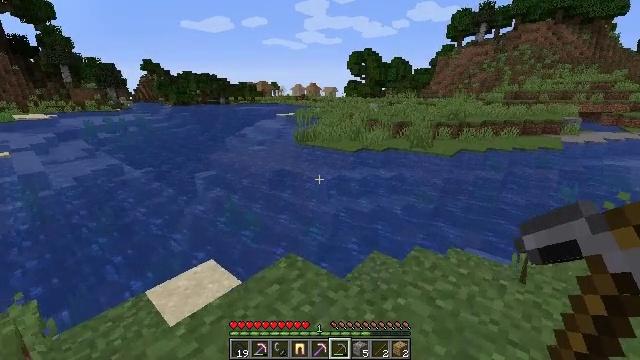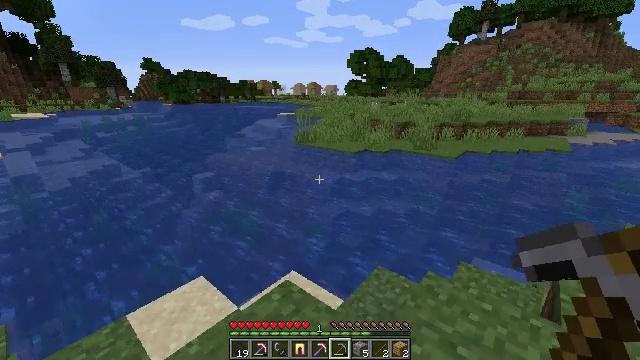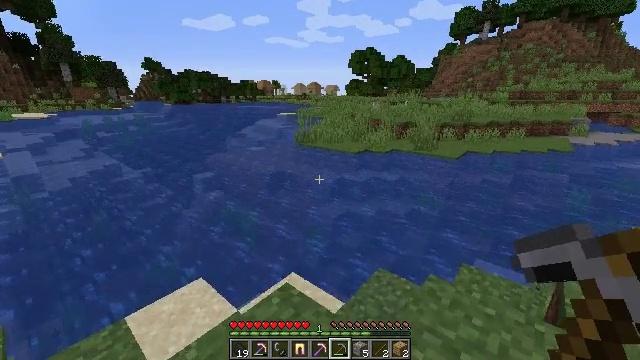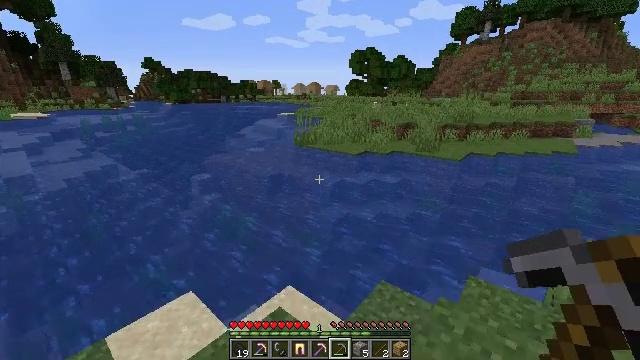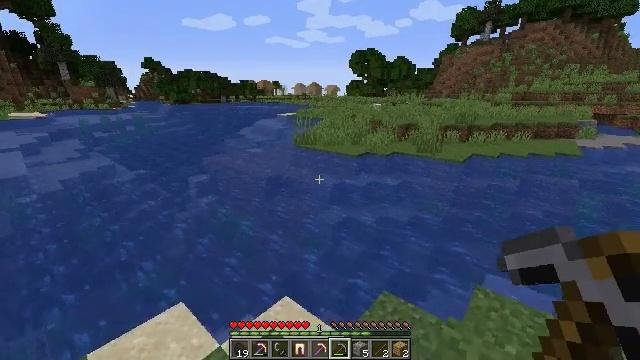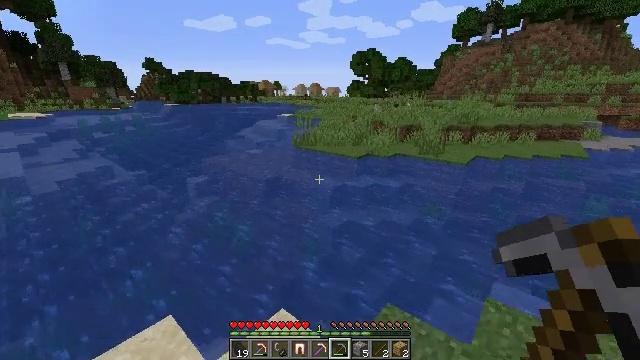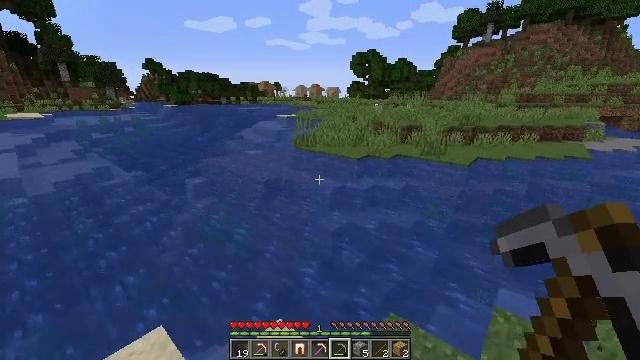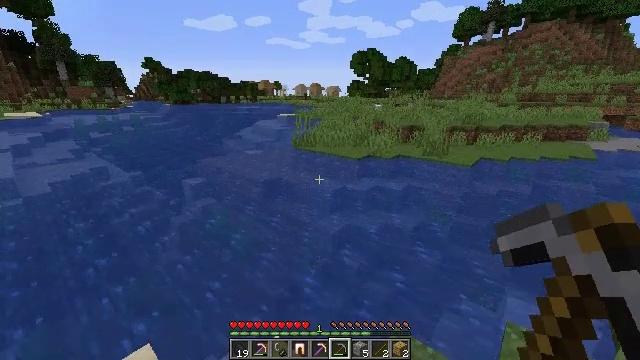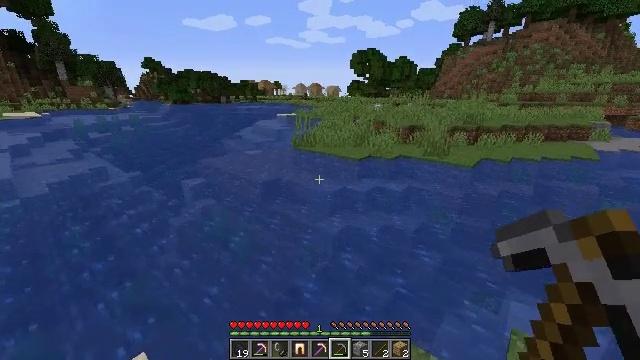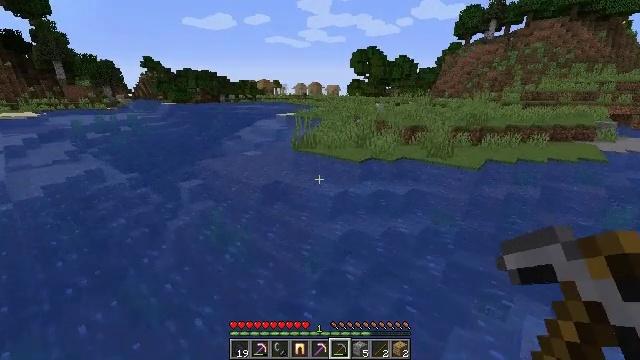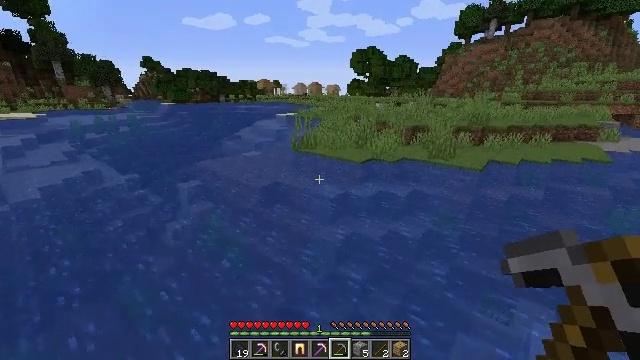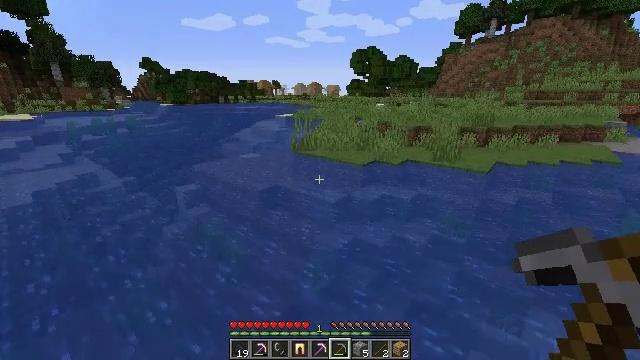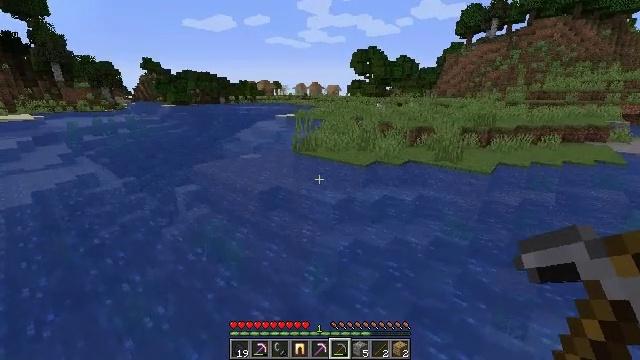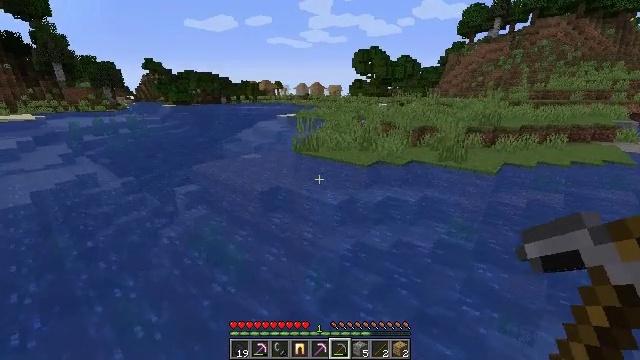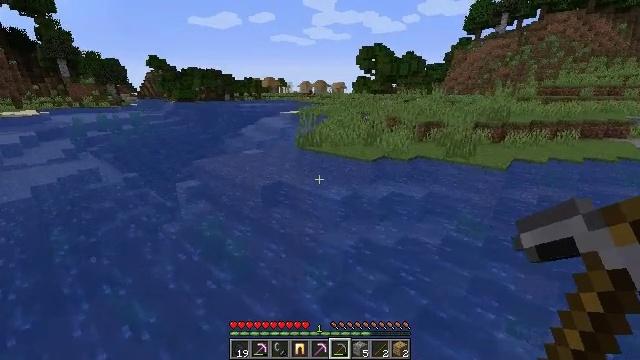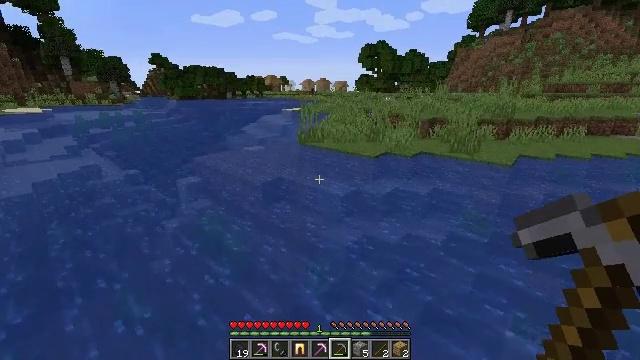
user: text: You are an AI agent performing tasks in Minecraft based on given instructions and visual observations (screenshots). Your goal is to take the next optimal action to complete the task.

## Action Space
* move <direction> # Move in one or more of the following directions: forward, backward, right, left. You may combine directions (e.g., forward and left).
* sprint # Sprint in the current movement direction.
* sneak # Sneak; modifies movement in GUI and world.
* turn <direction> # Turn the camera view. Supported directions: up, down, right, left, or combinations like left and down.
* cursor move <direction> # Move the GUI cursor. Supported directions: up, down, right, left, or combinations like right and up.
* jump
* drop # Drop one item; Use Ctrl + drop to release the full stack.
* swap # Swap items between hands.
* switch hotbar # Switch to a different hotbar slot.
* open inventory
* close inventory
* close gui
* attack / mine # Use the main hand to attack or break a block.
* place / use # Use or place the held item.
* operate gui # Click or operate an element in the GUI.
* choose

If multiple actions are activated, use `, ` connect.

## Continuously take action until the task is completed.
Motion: motion action
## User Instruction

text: Break the tall seagrass.
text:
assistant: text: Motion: move forward
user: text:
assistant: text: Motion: move forward
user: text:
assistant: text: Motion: move forward
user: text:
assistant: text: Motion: move forward
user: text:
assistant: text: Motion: move forward
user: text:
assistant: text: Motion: move forward
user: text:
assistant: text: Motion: move forward
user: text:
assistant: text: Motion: move forward
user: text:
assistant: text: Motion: move forward
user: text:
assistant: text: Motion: move forward
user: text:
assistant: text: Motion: move forward
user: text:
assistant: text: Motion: move forward
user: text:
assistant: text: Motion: move forward
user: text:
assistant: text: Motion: move forward
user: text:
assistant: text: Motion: move forward
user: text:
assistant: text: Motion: move forward
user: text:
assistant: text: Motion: move forward, jump
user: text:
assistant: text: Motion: move forward, jump
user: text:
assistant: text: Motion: move forward, jump
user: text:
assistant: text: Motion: move forward, jump
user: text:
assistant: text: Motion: move forward, jump
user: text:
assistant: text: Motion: move forward, jump
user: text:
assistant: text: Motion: move forward, jump
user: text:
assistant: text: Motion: move forward, jump
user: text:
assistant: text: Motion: move forward, jump
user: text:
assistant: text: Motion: move forward, jump
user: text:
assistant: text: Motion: move forward, turn left and down, jump
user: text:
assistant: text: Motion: move forward, turn left and down, jump
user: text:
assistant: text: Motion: move forward, turn left and down, jump
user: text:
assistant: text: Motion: move forward, turn left and down, jump